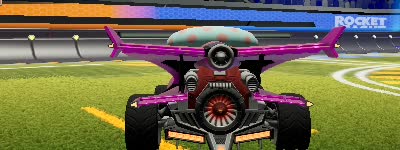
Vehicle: aftershock